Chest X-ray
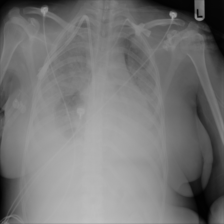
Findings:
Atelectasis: negative
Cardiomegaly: negative
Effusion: negative
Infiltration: negative
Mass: negative
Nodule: negative
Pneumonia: negative
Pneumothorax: negative
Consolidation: negative
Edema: negative
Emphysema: negative
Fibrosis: negative
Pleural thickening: negative
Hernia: negative